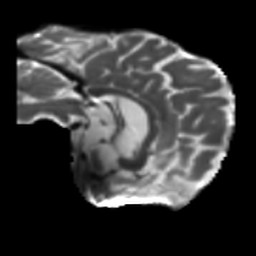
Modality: T2w
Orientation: sagittal
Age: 68
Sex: male
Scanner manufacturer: siemens
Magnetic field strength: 3 T
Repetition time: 5.25 s
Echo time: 0.08 s